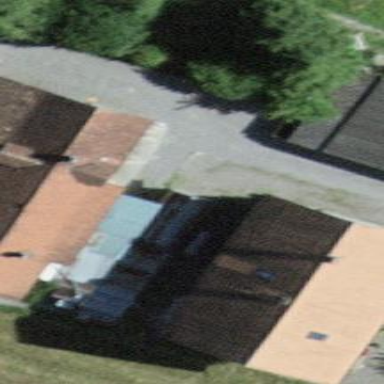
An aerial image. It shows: Garage.